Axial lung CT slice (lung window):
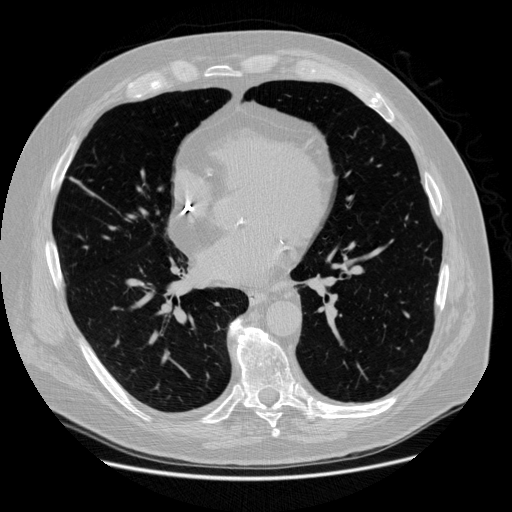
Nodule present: no